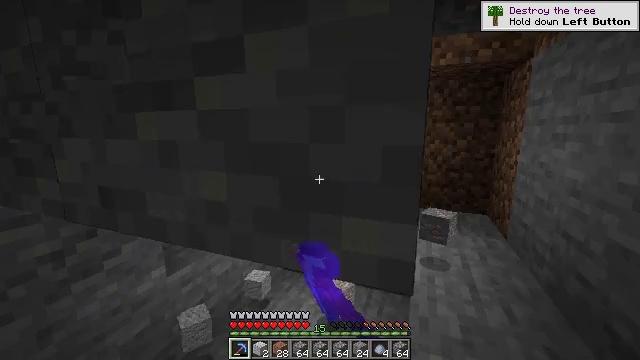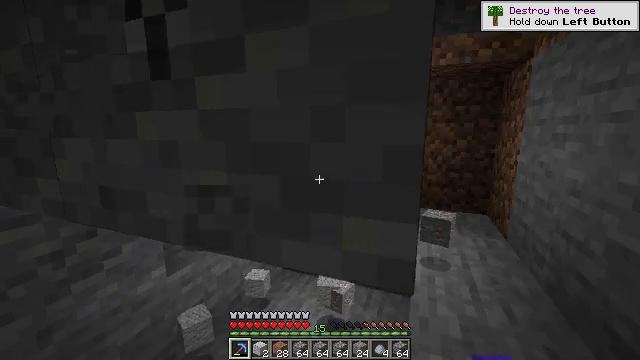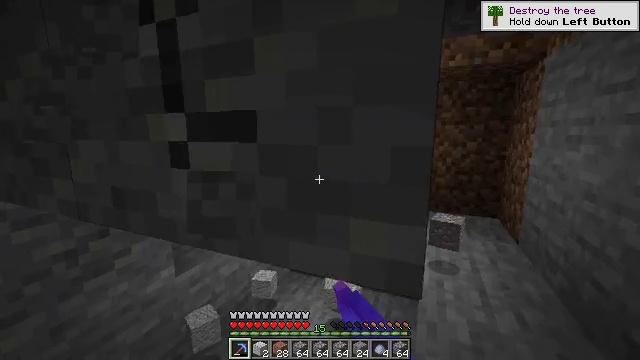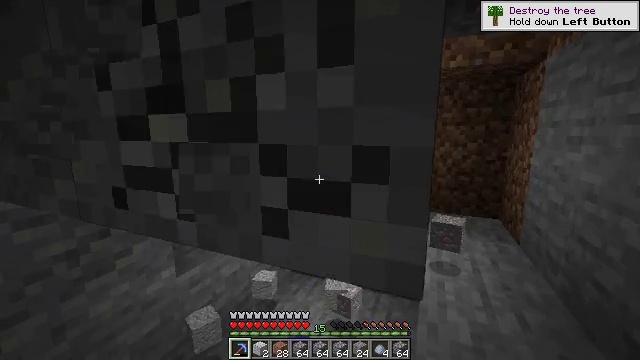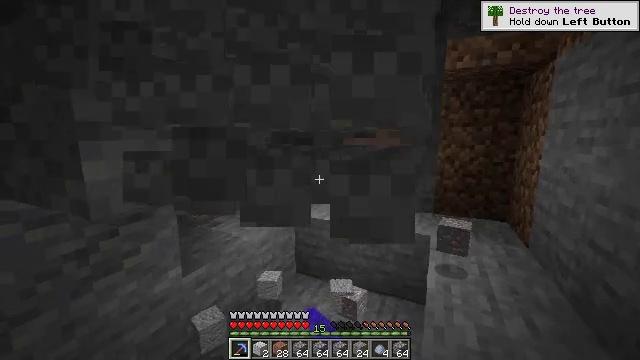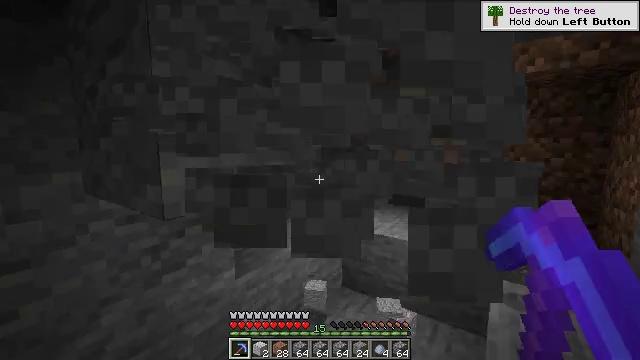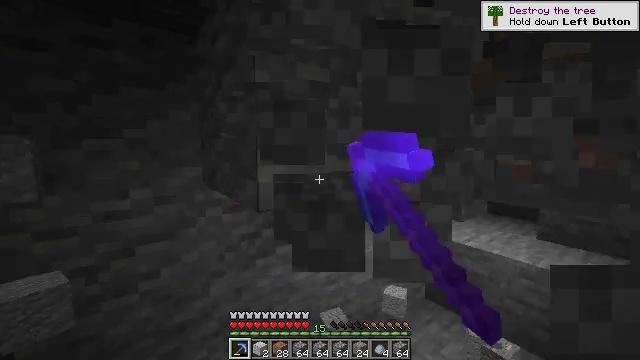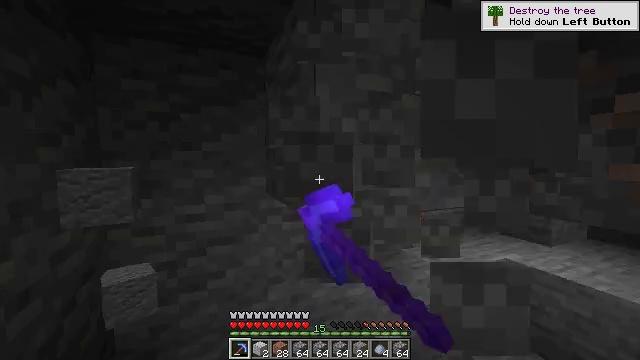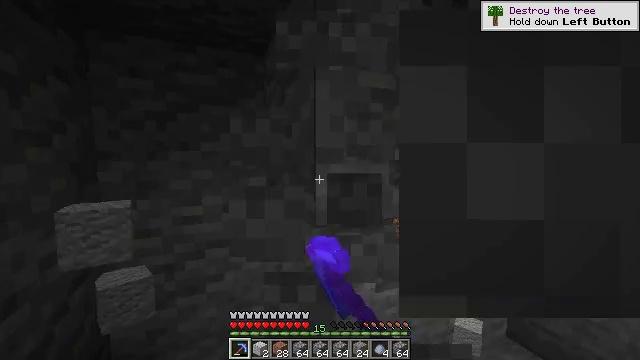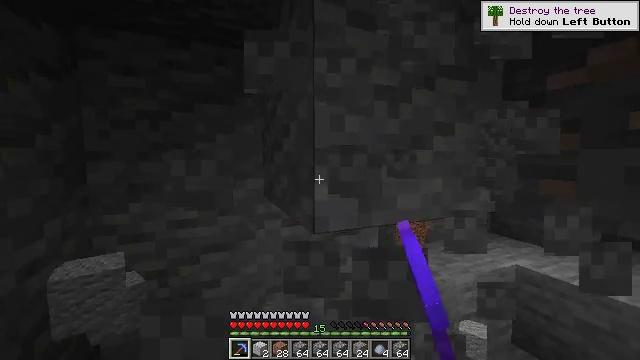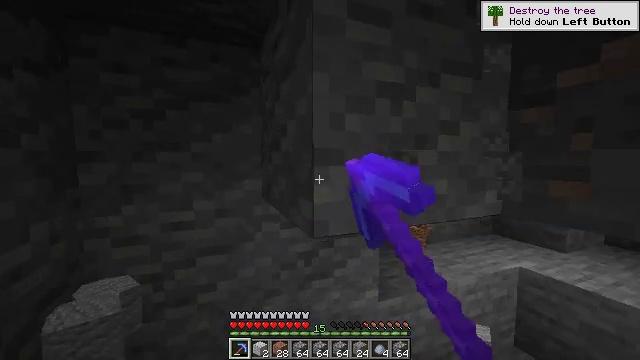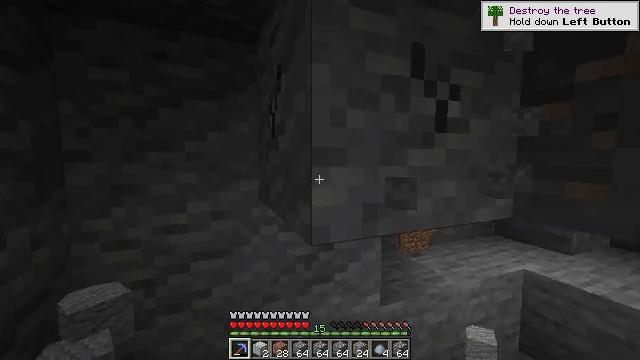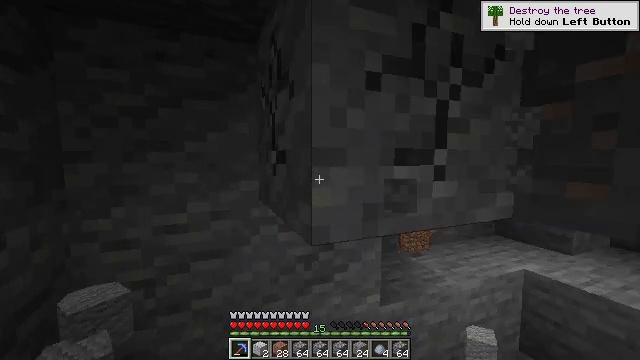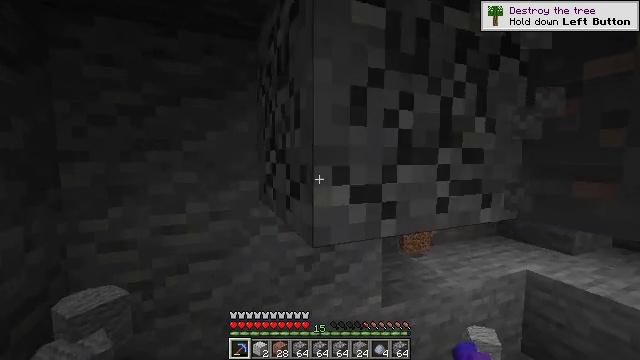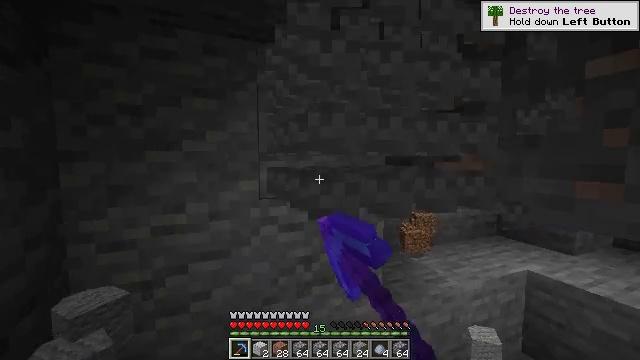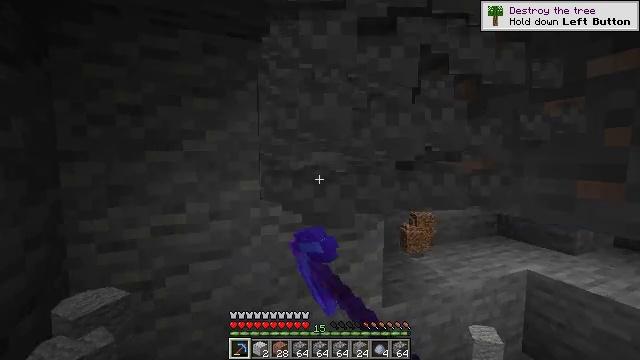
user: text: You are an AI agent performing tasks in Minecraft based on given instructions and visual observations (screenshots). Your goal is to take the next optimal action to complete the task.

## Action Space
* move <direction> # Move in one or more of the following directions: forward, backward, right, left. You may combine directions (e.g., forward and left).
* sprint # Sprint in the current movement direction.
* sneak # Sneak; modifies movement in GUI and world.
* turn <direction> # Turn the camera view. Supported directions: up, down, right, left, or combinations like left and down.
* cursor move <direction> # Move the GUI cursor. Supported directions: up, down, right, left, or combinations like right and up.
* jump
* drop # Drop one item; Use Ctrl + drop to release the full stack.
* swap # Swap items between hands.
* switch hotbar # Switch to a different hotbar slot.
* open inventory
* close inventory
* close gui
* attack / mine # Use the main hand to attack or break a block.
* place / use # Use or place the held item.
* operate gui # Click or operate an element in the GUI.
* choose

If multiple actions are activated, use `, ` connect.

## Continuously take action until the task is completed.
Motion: motion action
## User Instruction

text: Break the andesite to collect it.
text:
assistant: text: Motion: sneak, attack / mine
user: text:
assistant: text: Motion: sneak, turn left, attack / mine
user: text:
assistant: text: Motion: sneak, attack / mine
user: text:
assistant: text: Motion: sneak, turn left, attack / mine
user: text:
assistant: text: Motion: sneak, turn left and up, attack / mine
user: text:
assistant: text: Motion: move forward, sneak, turn left, attack / mine
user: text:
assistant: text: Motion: move forward, sneak, turn left and up, attack / mine
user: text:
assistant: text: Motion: move forward, sneak, attack / mine
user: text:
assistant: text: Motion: move forward, sneak, attack / mine
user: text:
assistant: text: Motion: move forward, sneak, attack / mine
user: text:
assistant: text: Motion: sneak, attack / mine
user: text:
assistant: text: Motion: sneak, attack / mine
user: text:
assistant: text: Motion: sneak, attack / mine
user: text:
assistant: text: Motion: sneak, attack / mine
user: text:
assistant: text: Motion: sneak, attack / mine
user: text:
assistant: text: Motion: sneak, attack / mine
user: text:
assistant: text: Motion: sneak, attack / mine
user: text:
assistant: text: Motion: move forward, sneak, turn left and down, attack / mine
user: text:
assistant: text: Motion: move forward, sneak, turn left and down, attack / mine
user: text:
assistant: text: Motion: move forward, sneak, turn left, attack / mine
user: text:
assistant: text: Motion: move forward, sneak, attack / mine
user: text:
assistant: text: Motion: move forward, sneak, attack / mine
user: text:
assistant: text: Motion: sneak, attack / mine
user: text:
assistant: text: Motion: sneak, attack / mine
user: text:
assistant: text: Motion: sneak, attack / mine
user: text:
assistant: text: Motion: sneak, attack / mine
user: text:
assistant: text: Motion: sneak, attack / mine
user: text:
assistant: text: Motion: sneak, attack / mine
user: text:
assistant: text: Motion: sneak, turn right and up, attack / mine
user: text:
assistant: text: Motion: move forward, sneak, turn right and up, attack / mine